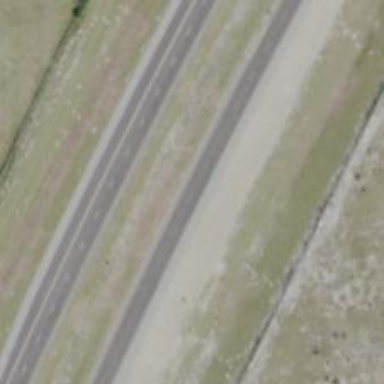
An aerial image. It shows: Asphalt motorway.